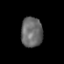
Tissue: prostate
Cell type: Epithelial cells
Senescence score: 0.2685
Nuclear area (px): 630
Mean DAPI intensity: 105.719